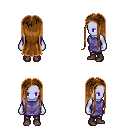
a pixel art fantasy rpg character, female body template, dark elf, purple skin, chain tabard jacket, metal pants, brown extra-long hairstyle, maroon shoes, four views (front, back, left, right), 2x2 character sprite sheet, small pixel art, hard edges, no anti-aliasing